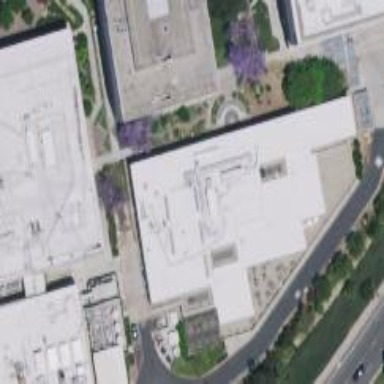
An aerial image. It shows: Commercial building that serves as office.